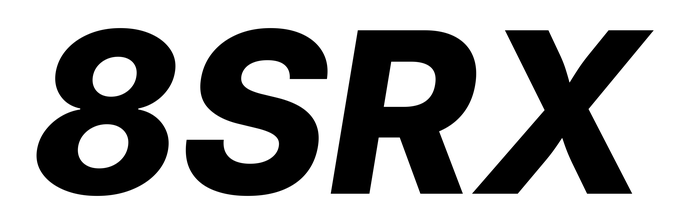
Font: Inter-Italic_ExtraBold_Italic